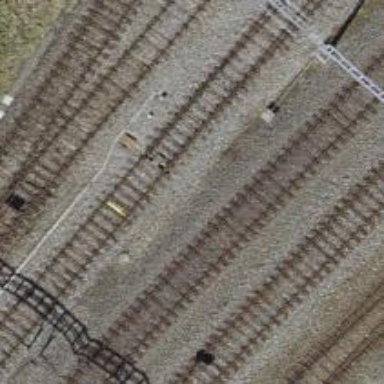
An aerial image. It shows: Railway switch.